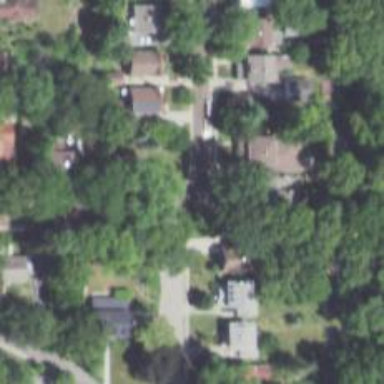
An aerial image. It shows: Residential road with separate sidewalk.